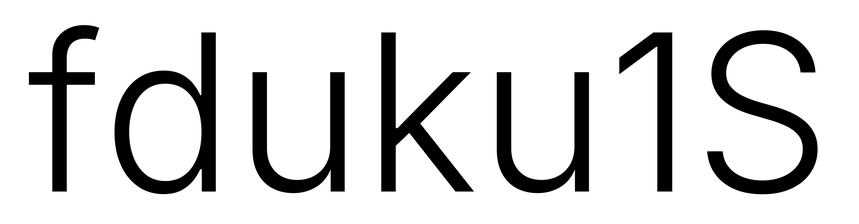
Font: Inter_Light